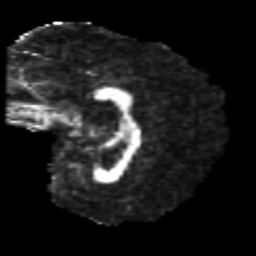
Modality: FA
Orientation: sagittal
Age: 26
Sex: male
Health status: healthy
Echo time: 0.074 s